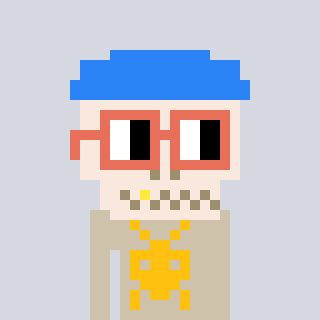
a pixel art character with square orange glasses, a skeleton-hat-shaped head and a bege-colored body on a cool background